Question: How could I create this rounded rectangle as shown on the figure? Also my second question is how to get multiple lines , how to format to make it multiple lines as shown in the red rectangle? Thanks in advance!.
'''
CGRect viewRect=CGRectMake(30,30,320,55);
UIView *myView=[[UIView alloc]initWithFrame:viewRect];
myView.backGroundColor=[UIColor whiteColor];
[self.view addSubview:myView]
UILabel *label=[[UILabel alloc]initwithFrame:CGRectMake(30,32,25,12)];
label.font=[UIFont fontWithName:"System" size:12];
label.textColor=[UIColor blackColor];
[self.view addSubview:label]
'''

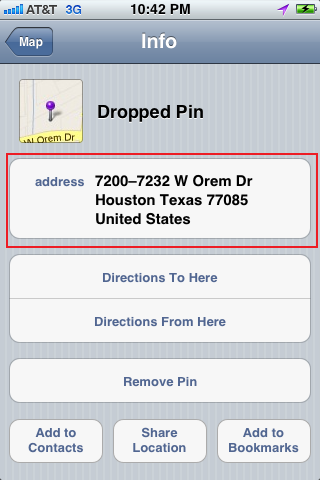
Answer: The example you provided is probably implemented as a 'UITableView'. The address cell has the 'UITableViewCellStyleValue2' style, which has the 'textLabel' on the left ("address") and 'detailTextLabel' on the right.
Here's how to format the cell:
'''
static NSString *CellIdentifier = @"MyCell";
UITableViewCell *cell = [tableView dequeueReusableCellWithIdentifier:CellIdentifier];
if (cell == nil) {
cell = [[UITableViewCell alloc] initWithStyle:UITableViewCellStyleValue2 reuseIdentifier:CellIdentifier];
}
cell.textLabel.text = @"address";
cell.detailTextLabel.text = @"7200--7232 W Orem Dr
Houston Texas 77085
United States";
cell.detailTextLabel.numberOfLines = 3;
cell.detailTextLabel.lineBreakMode = UILineBreakModeWordWrap;
'''
You'll also have to adjust the height of the cell accordingly, since it will be taller than the default.
<URL>